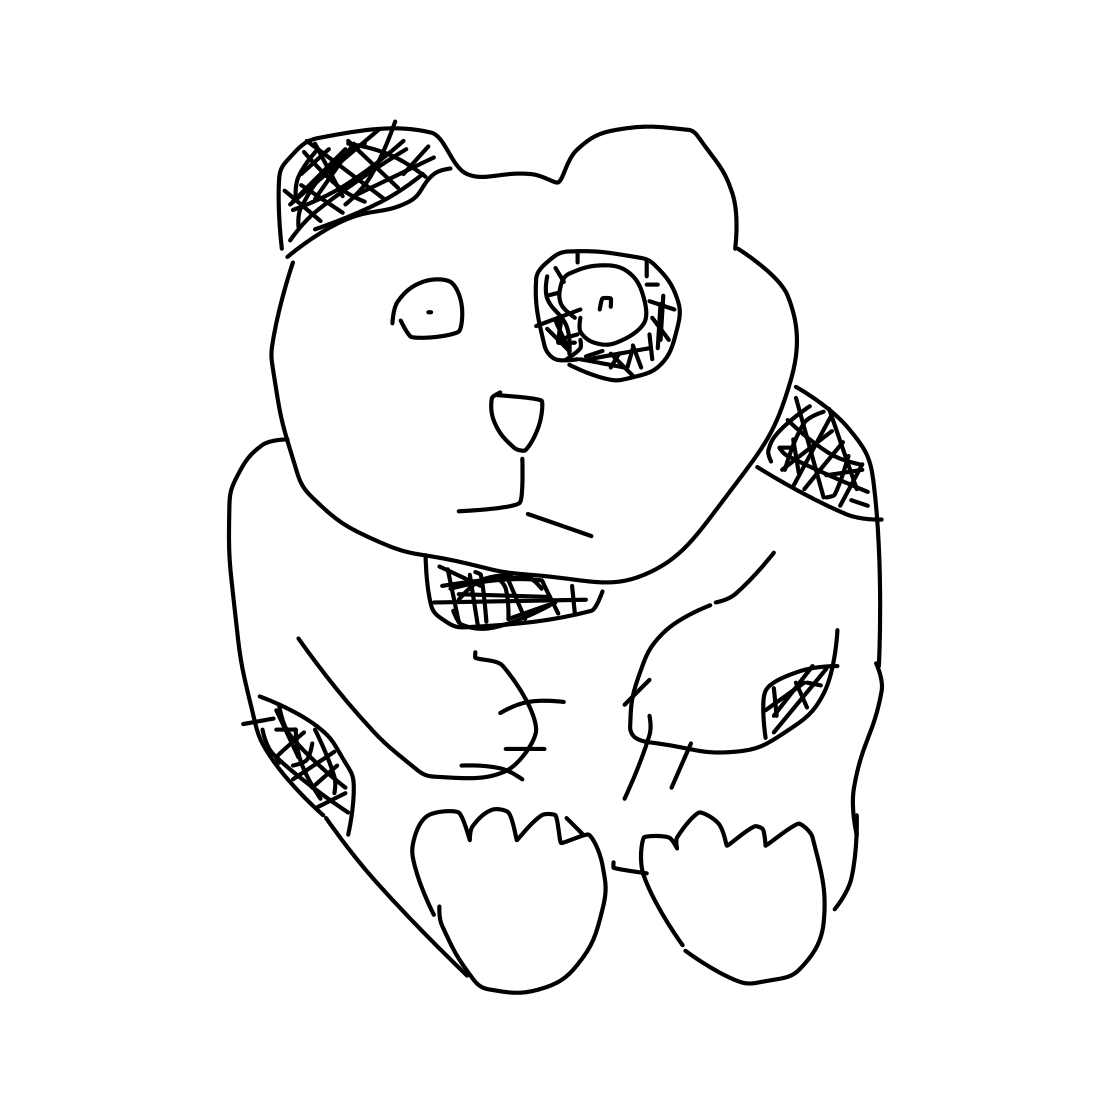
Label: panda